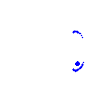
Particle: kaon